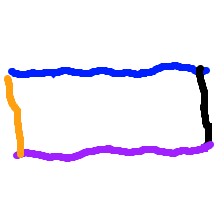
Shape: rectangle